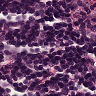
Metastatic tissue present: no